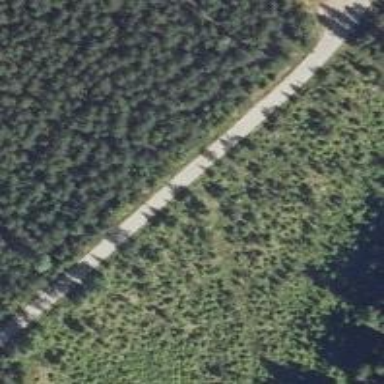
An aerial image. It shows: Unclassified road.